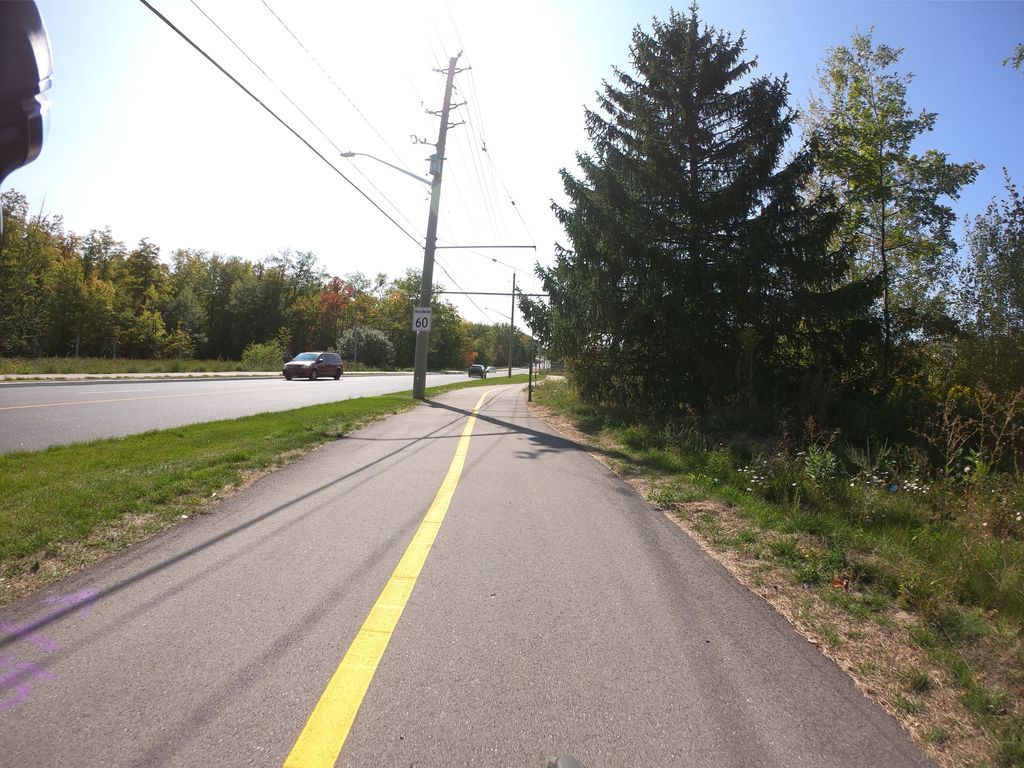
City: kitchener-waterloo